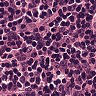
Metastatic tissue present: no